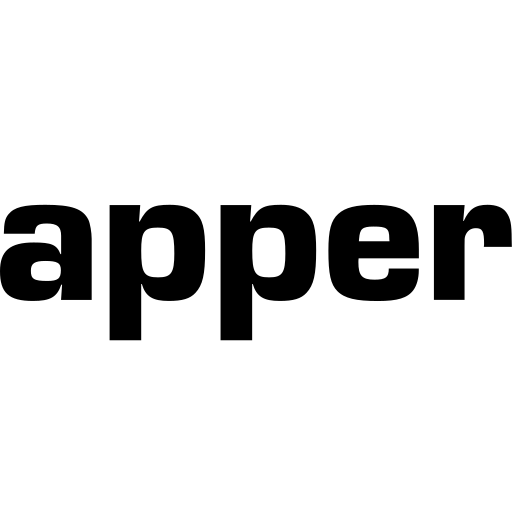
Tags: icon, FontAwesome, fa-icon, brand, apper